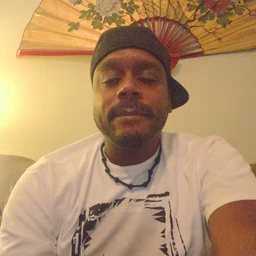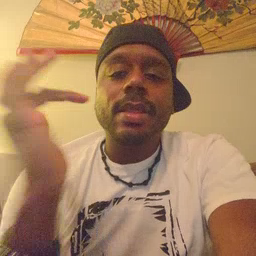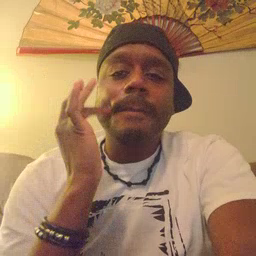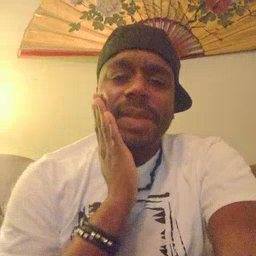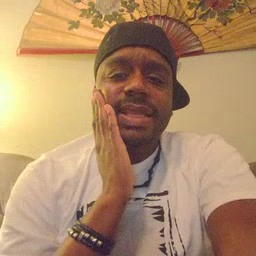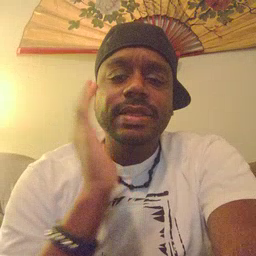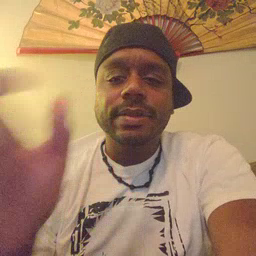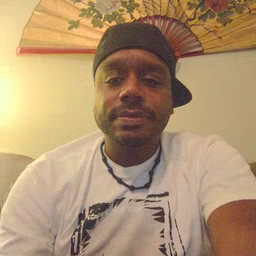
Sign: bee